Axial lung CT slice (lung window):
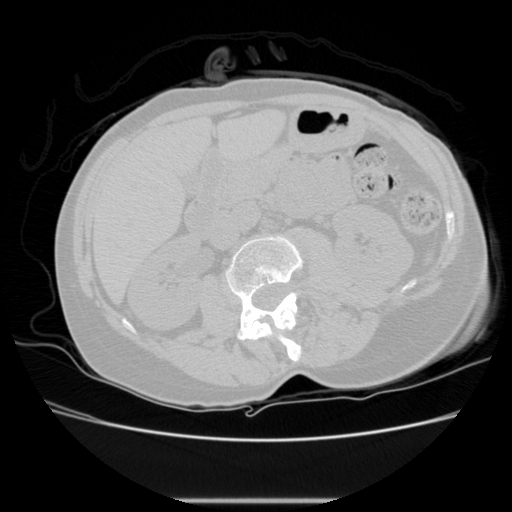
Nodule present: no